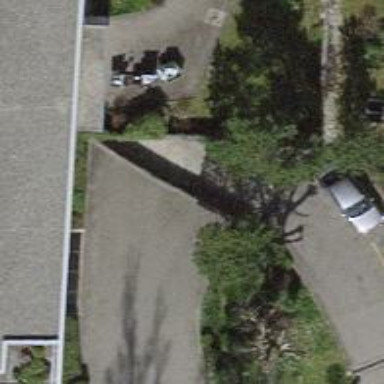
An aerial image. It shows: Parking area.